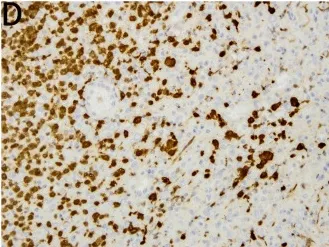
Panel (D) S100 (x100, ++), for sarcomatoid area.
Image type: pathology (immunostaining)